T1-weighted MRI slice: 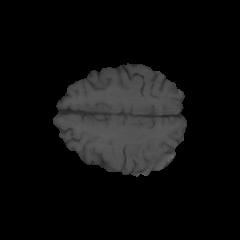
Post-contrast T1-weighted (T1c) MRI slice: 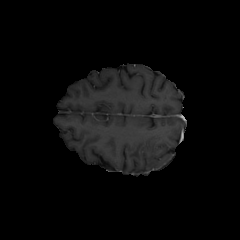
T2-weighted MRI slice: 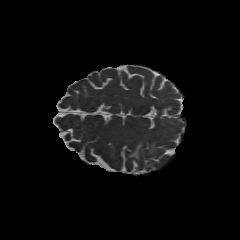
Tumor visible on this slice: yes